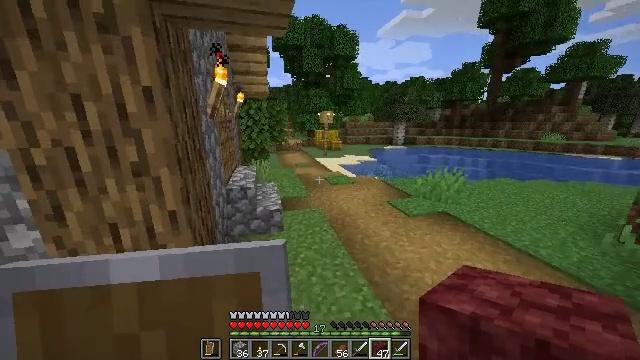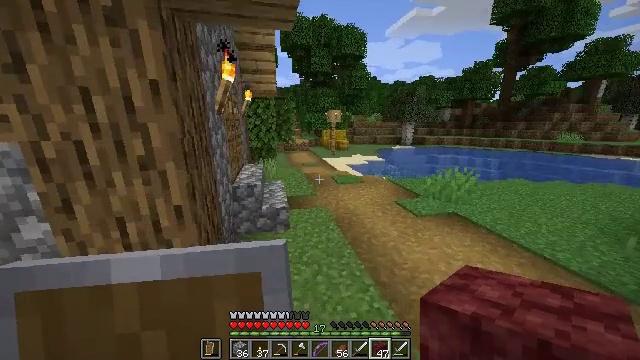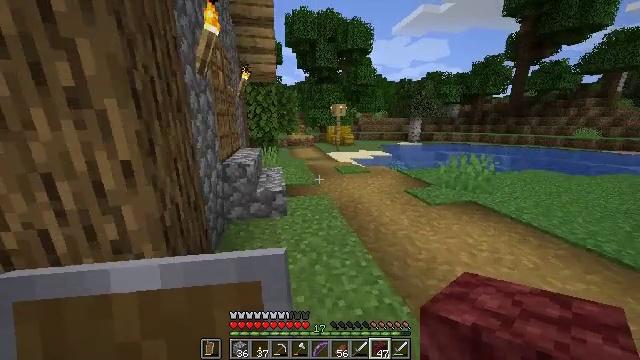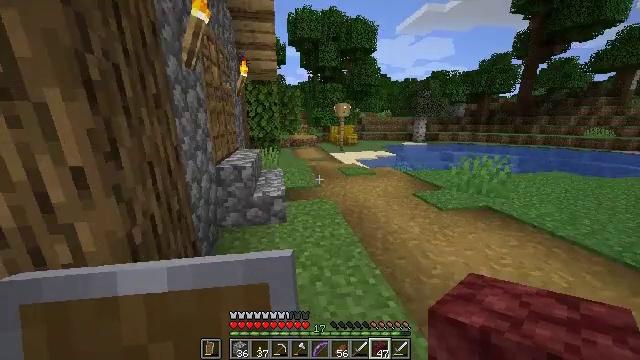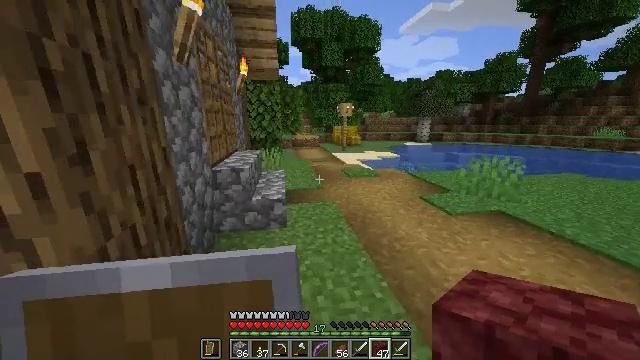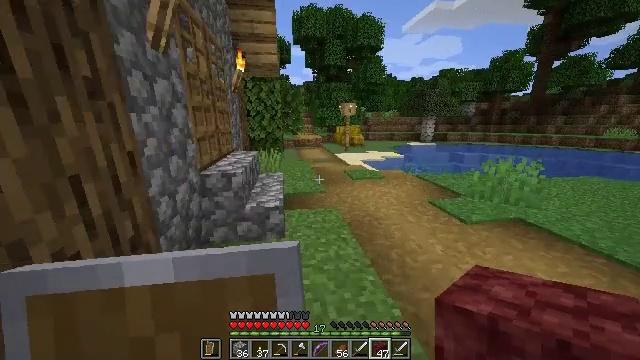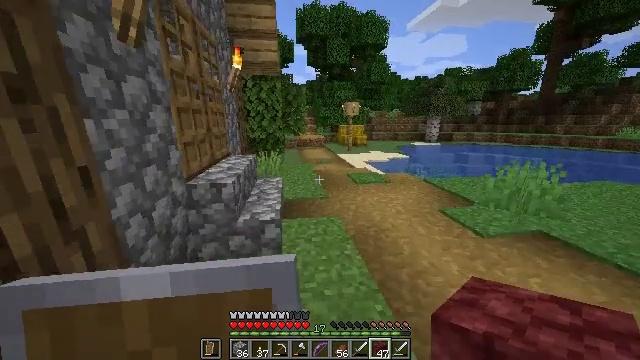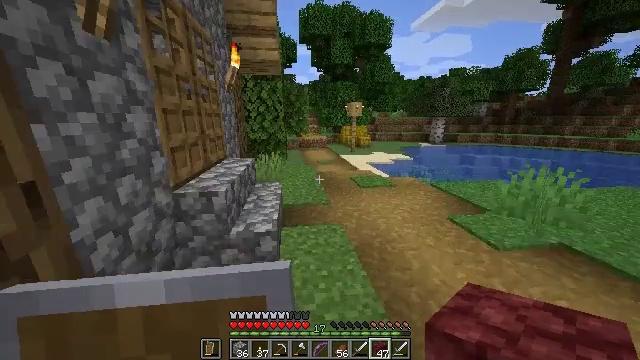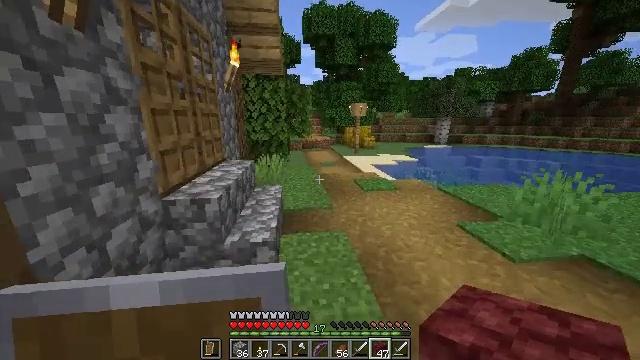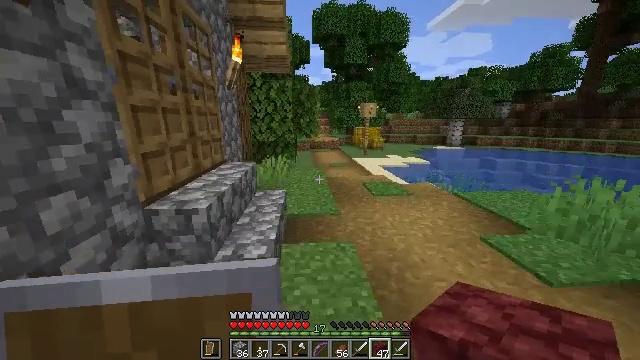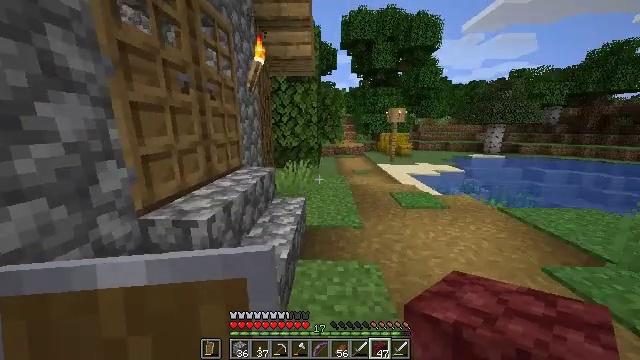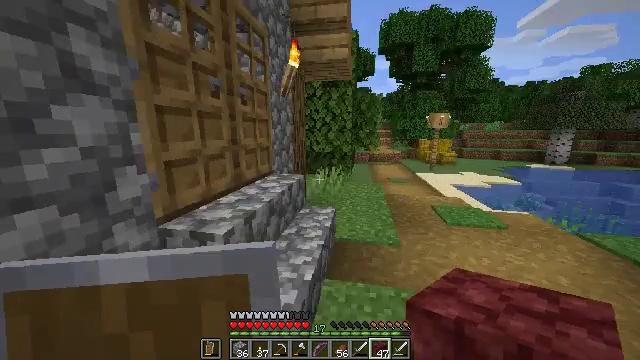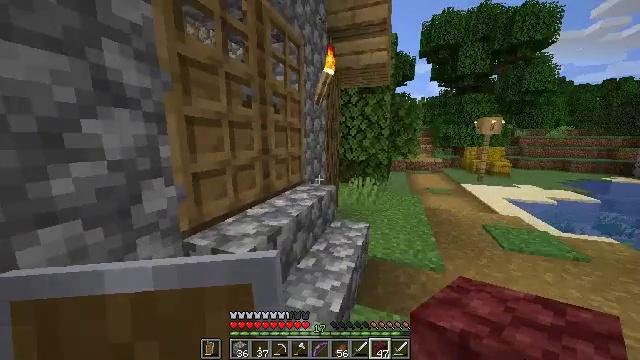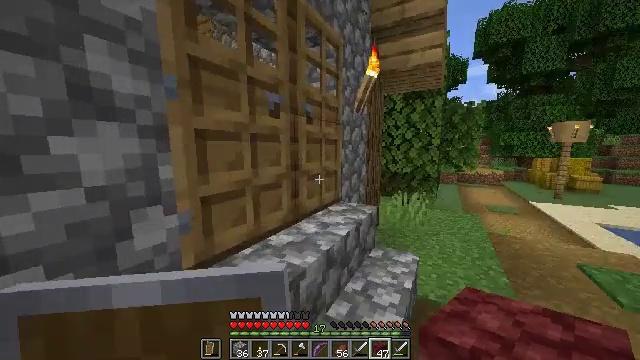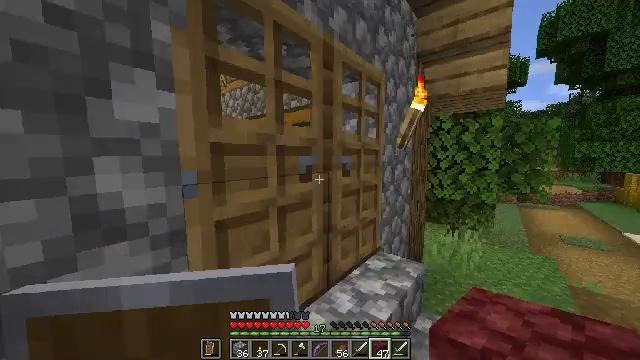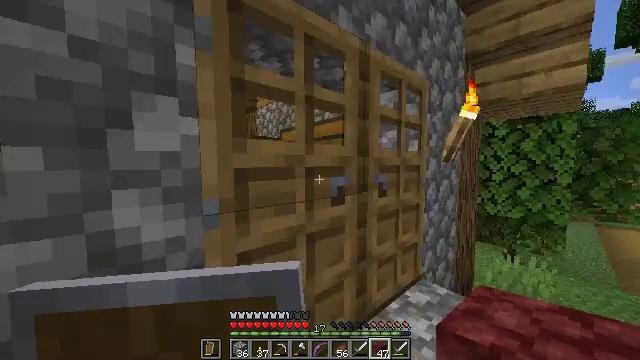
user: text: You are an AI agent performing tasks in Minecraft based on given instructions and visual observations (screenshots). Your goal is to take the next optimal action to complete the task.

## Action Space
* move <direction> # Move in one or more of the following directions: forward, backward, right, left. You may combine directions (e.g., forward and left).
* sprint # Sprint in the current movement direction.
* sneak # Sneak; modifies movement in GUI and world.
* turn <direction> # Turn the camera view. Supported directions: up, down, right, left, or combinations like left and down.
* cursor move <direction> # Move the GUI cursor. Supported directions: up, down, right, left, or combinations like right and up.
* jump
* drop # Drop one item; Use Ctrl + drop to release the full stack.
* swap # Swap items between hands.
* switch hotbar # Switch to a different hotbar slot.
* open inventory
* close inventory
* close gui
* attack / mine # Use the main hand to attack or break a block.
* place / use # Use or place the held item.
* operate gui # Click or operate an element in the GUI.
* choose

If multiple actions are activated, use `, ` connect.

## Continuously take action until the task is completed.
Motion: motion action
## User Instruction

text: With a piece of stone, craft a stone button.
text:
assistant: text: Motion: move forward, turn left
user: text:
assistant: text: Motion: move forward, turn left
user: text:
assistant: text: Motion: move forward
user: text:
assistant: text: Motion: move forward
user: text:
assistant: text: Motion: move forward
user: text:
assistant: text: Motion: move forward
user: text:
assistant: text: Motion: move forward
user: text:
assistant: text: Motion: move forward
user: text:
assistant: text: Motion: move forward, turn left
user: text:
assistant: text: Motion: move forward, turn left and up
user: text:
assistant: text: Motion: move forward, turn left and up
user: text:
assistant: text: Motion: move forward, turn left and up
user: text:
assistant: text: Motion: move forward, turn left and up
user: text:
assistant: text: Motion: move forward, turn left and up
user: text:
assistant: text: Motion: move forward, turn left and up
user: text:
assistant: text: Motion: move forward, turn left and up
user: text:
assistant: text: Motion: move forward, turn left
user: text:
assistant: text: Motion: move forward, use / place
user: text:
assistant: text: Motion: move forward, use / place
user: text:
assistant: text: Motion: move forward, use / place
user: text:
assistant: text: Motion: move forward
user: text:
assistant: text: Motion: move forward
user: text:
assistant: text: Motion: move forward
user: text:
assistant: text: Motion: move forward and move left, turn right
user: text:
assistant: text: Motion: move forward and move left, turn right and down
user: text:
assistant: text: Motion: move forward and move left, turn right
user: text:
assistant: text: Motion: move forward and move left, turn right
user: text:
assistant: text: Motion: move forward and move left, turn right and down
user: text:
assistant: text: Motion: move forward and move left, turn right and down
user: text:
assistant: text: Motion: turn right and down